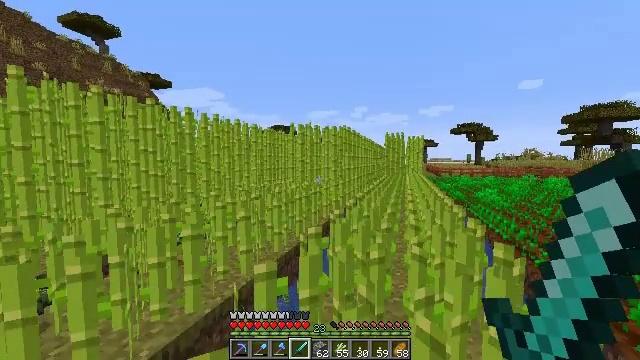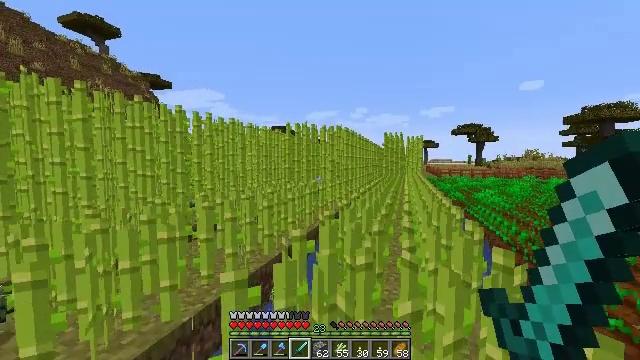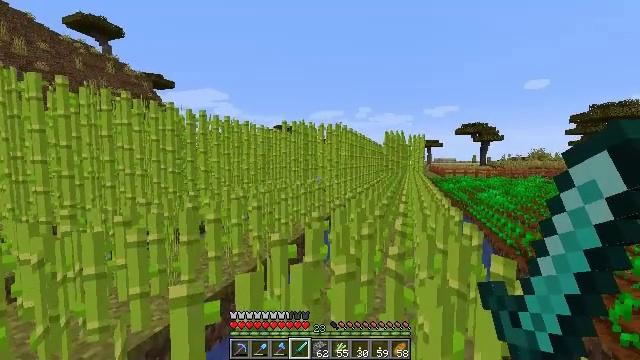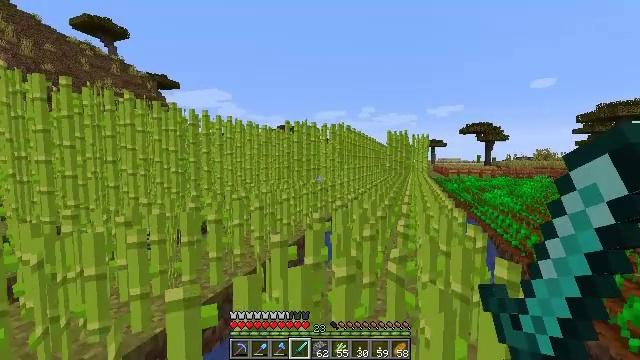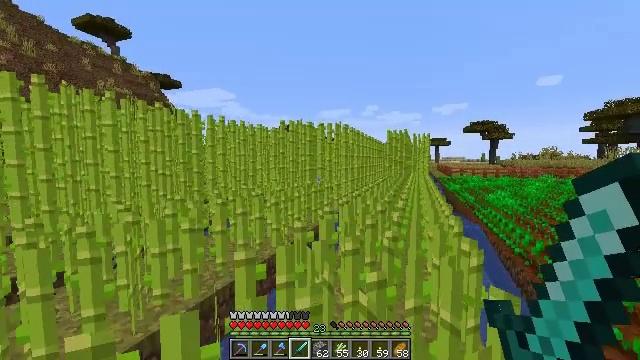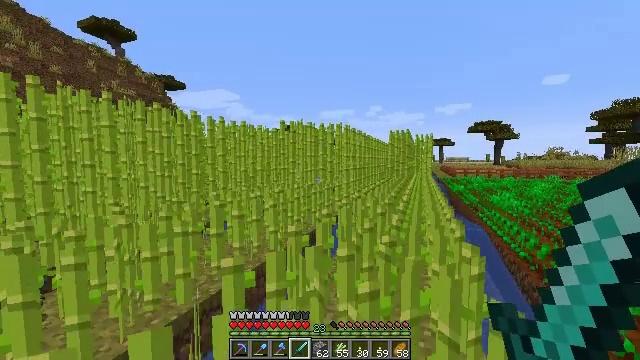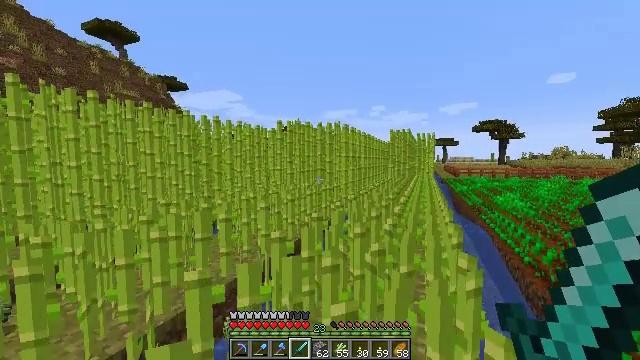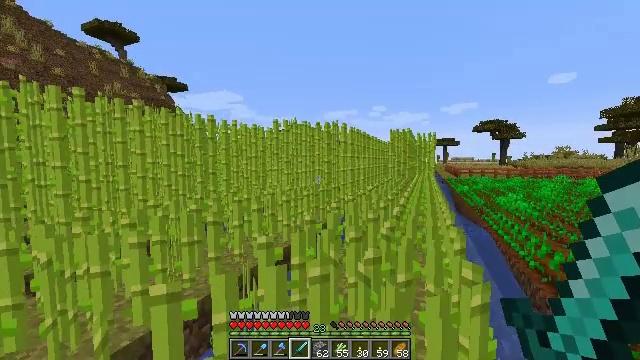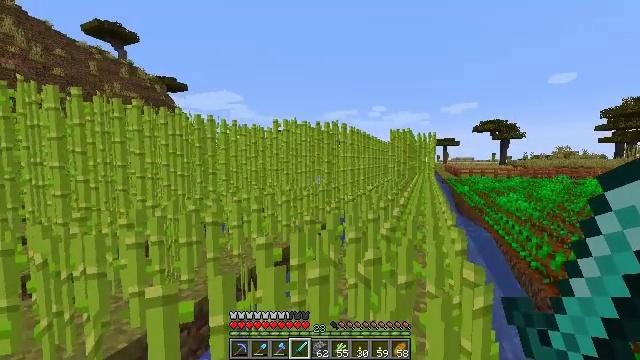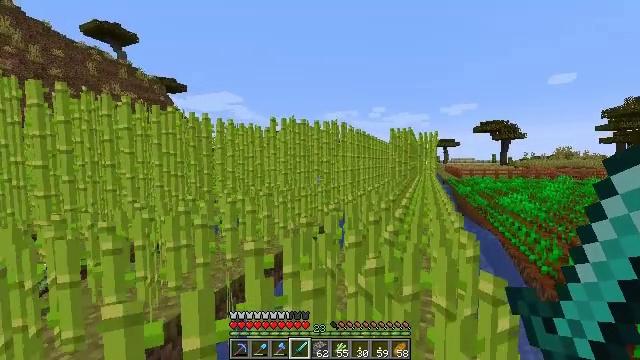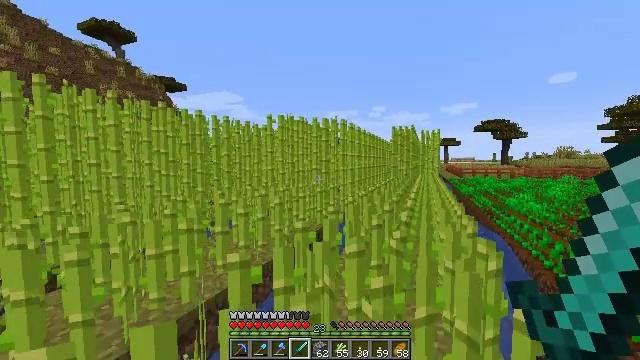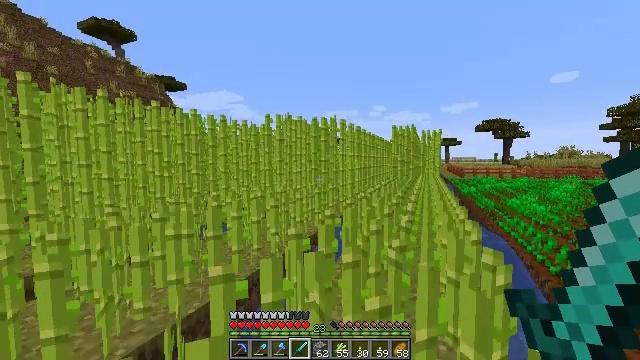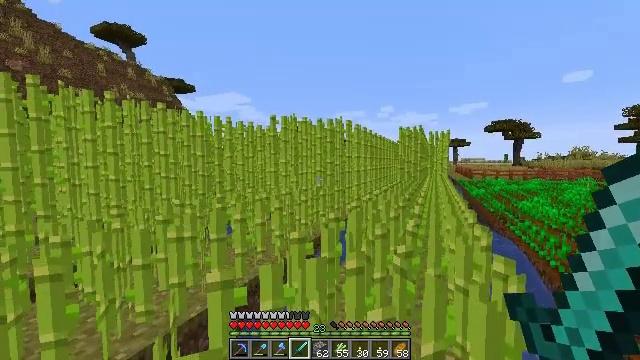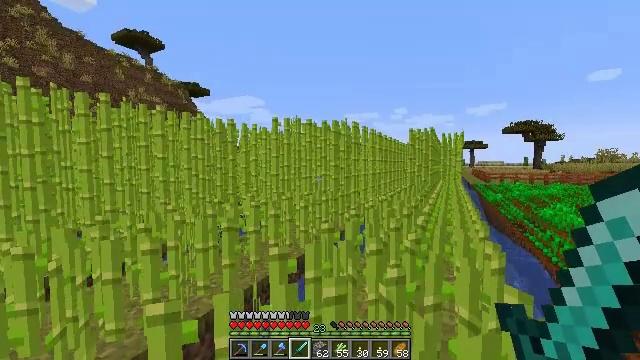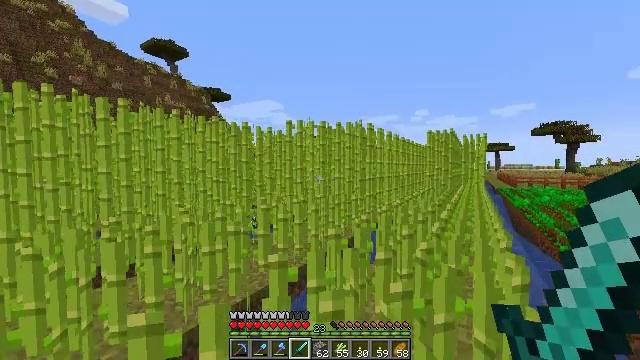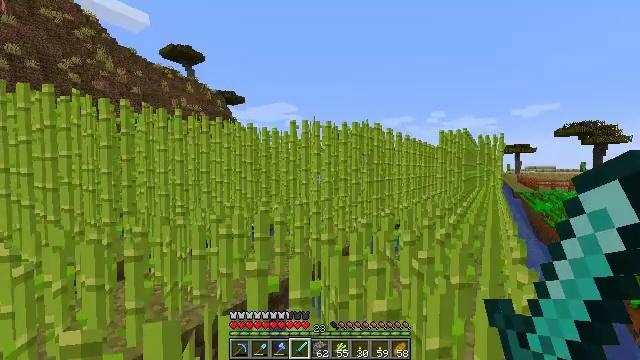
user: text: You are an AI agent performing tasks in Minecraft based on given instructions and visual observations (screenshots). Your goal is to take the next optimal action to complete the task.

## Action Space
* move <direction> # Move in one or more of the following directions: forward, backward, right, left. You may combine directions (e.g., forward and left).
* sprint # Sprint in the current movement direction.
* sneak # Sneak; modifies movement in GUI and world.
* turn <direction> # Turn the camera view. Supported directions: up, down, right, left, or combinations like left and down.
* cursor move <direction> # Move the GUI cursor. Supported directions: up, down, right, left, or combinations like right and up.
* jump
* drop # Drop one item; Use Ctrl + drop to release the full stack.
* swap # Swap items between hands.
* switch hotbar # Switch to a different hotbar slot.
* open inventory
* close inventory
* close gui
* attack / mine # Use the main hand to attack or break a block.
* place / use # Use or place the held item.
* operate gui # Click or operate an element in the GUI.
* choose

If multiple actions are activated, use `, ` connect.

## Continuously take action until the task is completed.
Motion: motion action
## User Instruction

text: Collect sugar cane near water sources.
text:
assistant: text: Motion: move forward and move right
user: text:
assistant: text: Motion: move forward and move right
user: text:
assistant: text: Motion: move forward and move right
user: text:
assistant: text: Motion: move forward and move right
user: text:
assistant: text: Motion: move forward and move right
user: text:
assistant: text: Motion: move forward and move right
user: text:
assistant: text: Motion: move forward
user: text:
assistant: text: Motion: move forward
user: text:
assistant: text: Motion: move forward
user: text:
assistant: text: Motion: move forward
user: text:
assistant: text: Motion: move forward and move right
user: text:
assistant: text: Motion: move forward and move right, turn left
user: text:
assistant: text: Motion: move forward and move right, turn left
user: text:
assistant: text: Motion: move forward and move right, turn left
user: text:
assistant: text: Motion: move forward and move right, turn left
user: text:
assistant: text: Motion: move forward and move right, turn left
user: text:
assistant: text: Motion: move forward and move right, turn left
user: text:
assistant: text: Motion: move forward and move right, turn left
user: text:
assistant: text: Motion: move forward and move right, turn left
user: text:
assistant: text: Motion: move forward and move right, turn left
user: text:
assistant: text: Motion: move forward and move right, turn left
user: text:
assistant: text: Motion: move forward and move right, turn left
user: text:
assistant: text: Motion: move forward and move right, turn left
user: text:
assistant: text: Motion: move forward and move right, turn left
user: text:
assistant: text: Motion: move forward and move right, turn left
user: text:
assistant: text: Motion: move forward and move right, turn left
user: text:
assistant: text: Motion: move forward
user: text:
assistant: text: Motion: no_op
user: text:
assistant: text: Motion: attack / mine
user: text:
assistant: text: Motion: attack / mine